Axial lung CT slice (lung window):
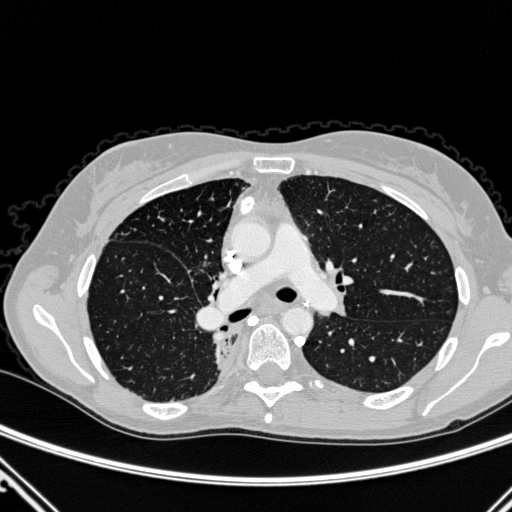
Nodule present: no